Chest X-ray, PA view. Patient: 28 years old, sex M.
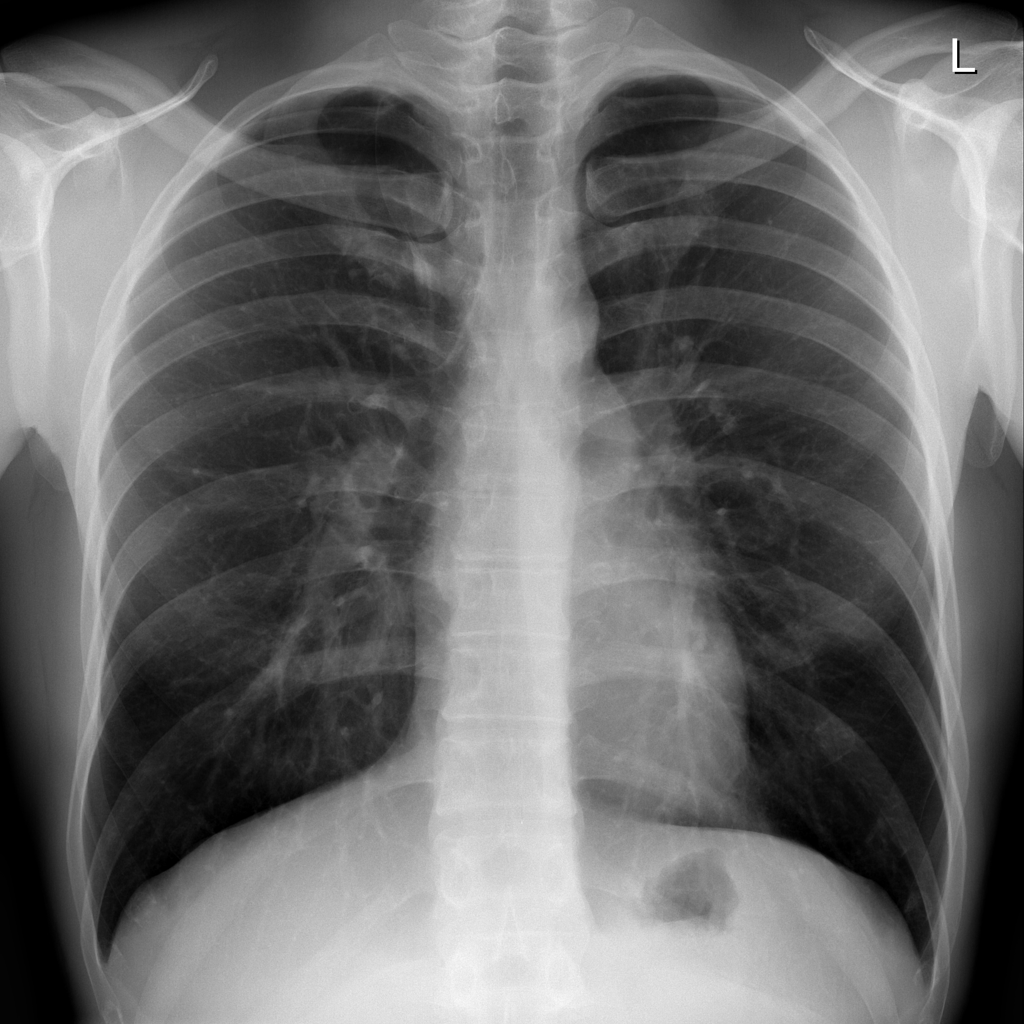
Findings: No Finding